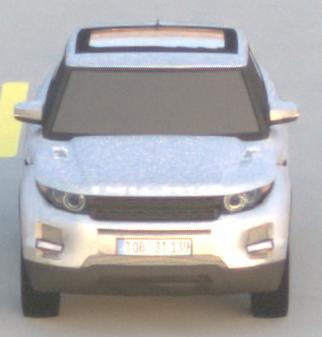
Make: Land Rover
Model: Range Rover Evoque 2.0 Si4
Detailed model: Range Rover Evoque (I)
Model produced from: 2011/08
Model produced until: 2013/11
Doors: 5
Color: white
Road condition: dry road
Daytime: dawn
Contrast: medium contrast